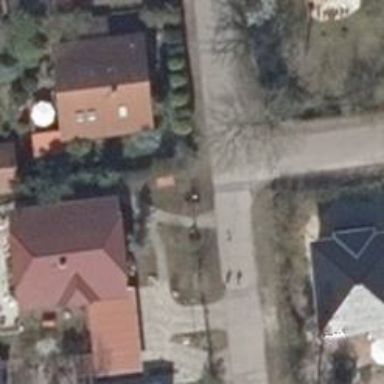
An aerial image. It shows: Residential road paved with concrete.